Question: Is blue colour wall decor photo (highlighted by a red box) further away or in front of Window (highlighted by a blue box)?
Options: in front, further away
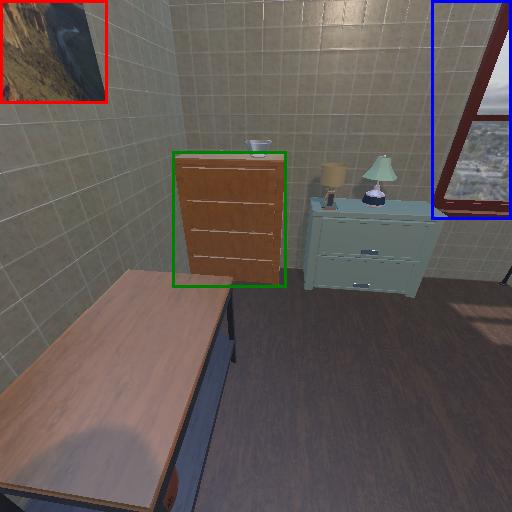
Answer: in front